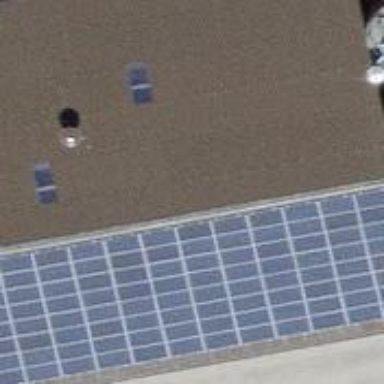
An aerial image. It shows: Solar power generator with photovoltaic panels.